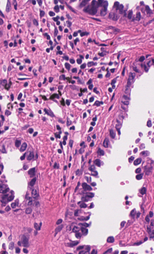
Tumor epithelial tissue: yes
Tumor-associated stroma tissue: yes
Normal tissue: no